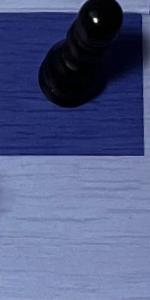
Label: Empty